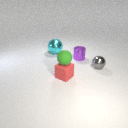
small red rubber cube to the right of large cyan metal sphere